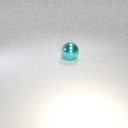
large cyan metal sphere